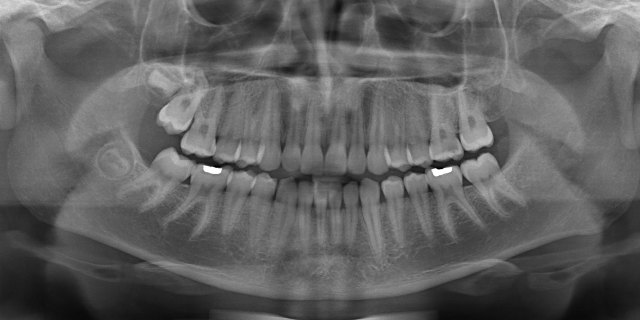
adult